Question: I have created a sample ATG project in eclipse. This is the way I followed.
File->New->Project-> ...atg wizards->New ATG Module
'Next->'put project name as 'MyFirstATGApp' and select ed root diretory as 'C:\ATG\ATG10.1.2'
'Next->Default atg adaptive senario engine is selected.'
'Next->Next->' changed "Default output folder" value as " MyFirstATGApp /classes"
'Next->set J2EE application Name= MyFirstATGApp-j2ee, Web application name= MyFirstATGApp-web, Context-root= MyFirstATGApp' and selected 'Target Applicaton Server=Jboss'
Then 'Finish'.
From command prompt from 'C:\ATG\ATG10.1.2 \homein' I tried executing 'startDynamoOnJBOSS -f MyFirstATGApp'
I am getting following error.Also I didn't find a 'startDynamoOnJBOSS' inside the bin. Why is this happening??

I am new to ATG.Can I have any link with step-by-step ATG-Jboss-Eclipse project available?
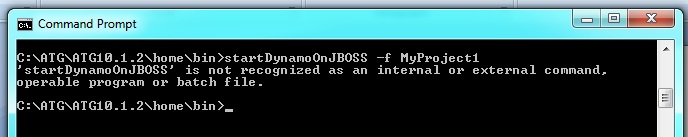
Answer: If you didn't find the startDynamoOnJBOSS then there is some problem with your installation of jboss or atg.
but still you can run your project you just need to create ear of your project and paste it in your server deploy folder and start jboss.
For Detail You can read